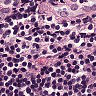
Metastatic tissue present: no